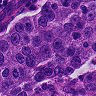
Metastatic tissue present: yes